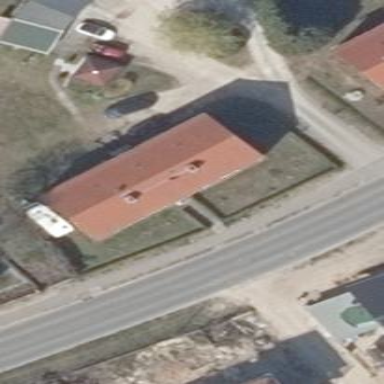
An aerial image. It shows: Apartments building with gabled roof oriented along.